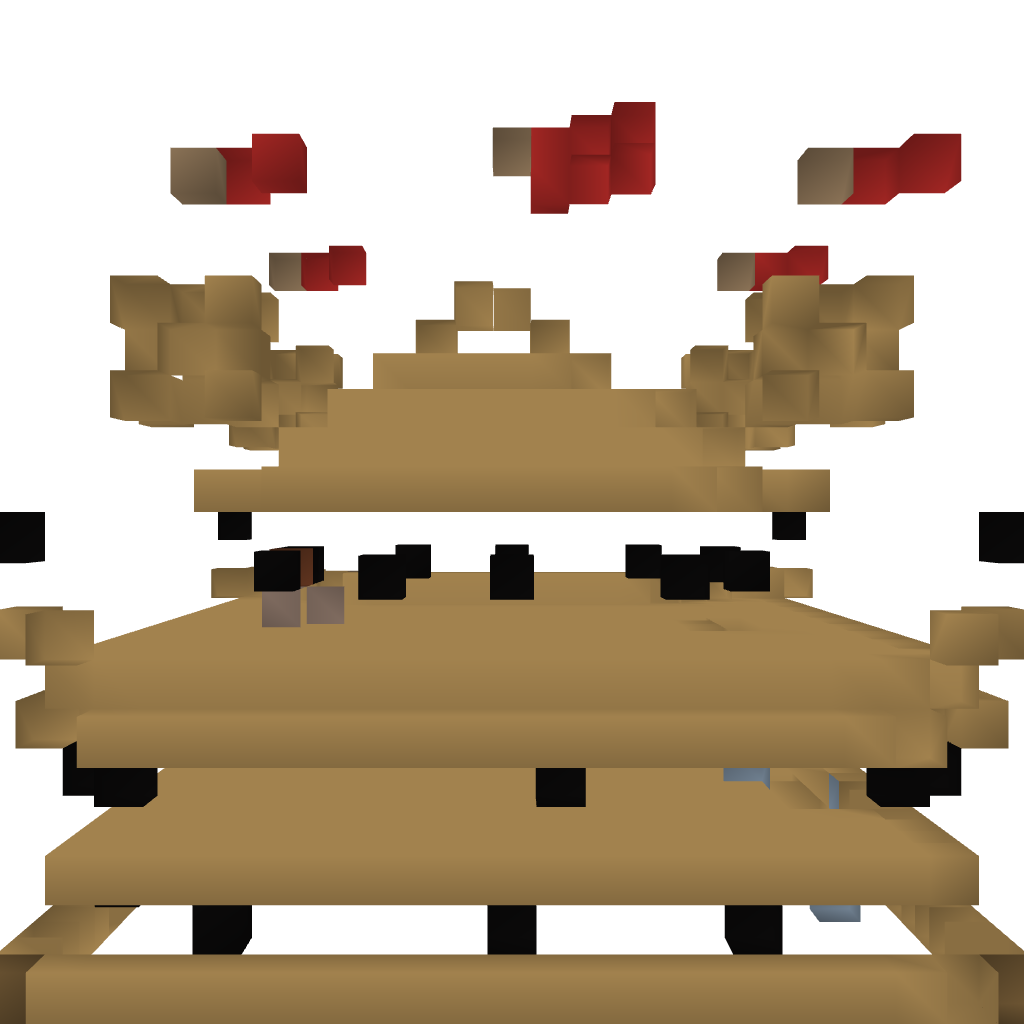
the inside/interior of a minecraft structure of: easy castle